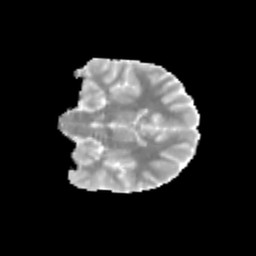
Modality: MD
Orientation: coronal
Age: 13
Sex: male
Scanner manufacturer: siemens
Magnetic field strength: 3 T
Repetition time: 3.8 s
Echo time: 0.07 s